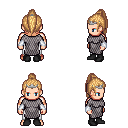
a pixel art fantasy rpg character, male body template, human, light skin, chain mail, white pants, light blonde long topknot hairstyle, silver tiara, white cloth bracers, black shoes, four views (front, back, left, right), 2x2 character sprite sheet, small pixel art, hard edges, no anti-aliasing